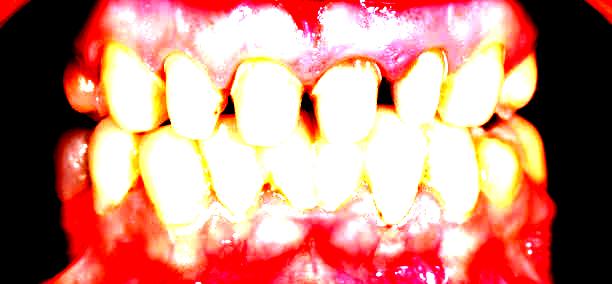
Condition: Gingivitis